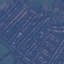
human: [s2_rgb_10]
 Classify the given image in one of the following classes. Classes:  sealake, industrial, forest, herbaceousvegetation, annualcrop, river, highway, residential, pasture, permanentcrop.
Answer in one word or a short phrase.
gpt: Residential